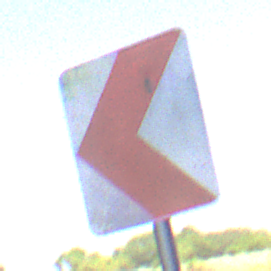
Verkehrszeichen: RichtungstafelnInKurvenKleinRechts
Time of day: Midday
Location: Roofed (Underpass)
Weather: Clear
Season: NotSpecified
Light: Natural